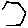
Label: hexagon